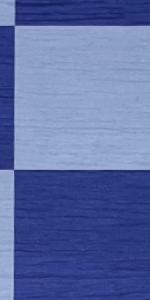
Label: Empty